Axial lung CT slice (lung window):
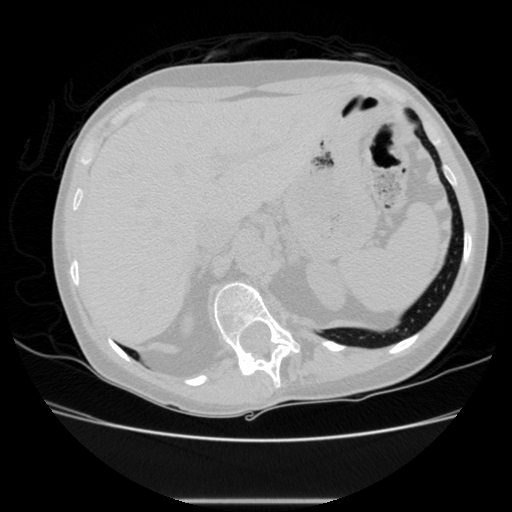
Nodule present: no